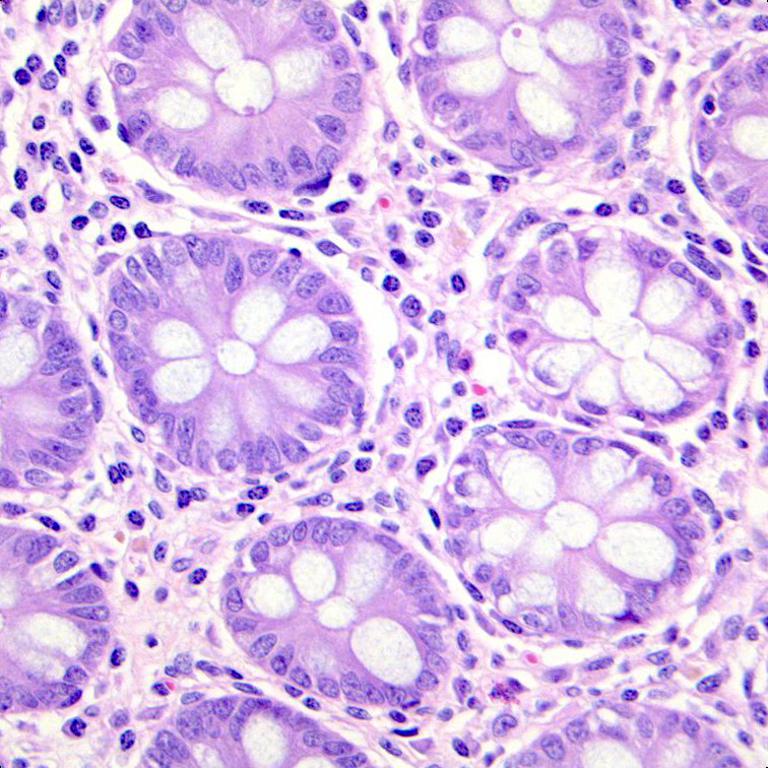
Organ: colon
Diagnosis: benign